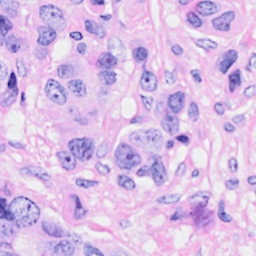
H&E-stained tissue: Breast